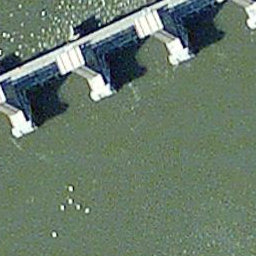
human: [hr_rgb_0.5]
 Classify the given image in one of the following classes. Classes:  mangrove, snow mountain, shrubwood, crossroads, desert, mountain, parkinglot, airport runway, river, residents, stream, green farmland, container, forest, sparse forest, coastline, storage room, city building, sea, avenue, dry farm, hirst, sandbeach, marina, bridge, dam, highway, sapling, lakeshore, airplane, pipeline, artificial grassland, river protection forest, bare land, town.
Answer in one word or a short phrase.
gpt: dam